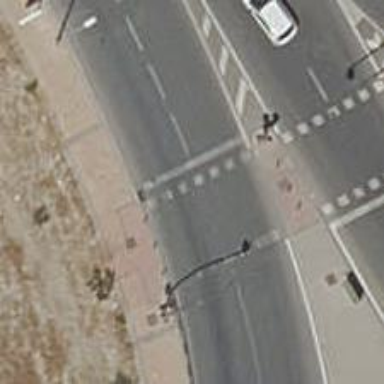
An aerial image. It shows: Crossing with traffic signals.